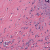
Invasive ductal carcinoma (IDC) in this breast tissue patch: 0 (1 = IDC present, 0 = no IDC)